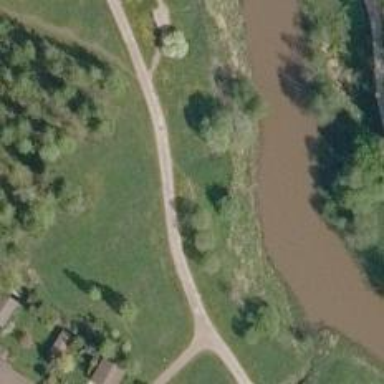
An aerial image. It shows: Path.